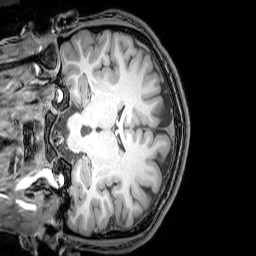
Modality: T1w
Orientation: coronal
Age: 21
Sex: male
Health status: healthy
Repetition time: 0.081 s
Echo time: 0.037 s